Interaction volume radius: 10 \u00c5
Interaction volume height: 30 \u00c5
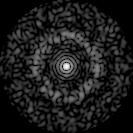
Disorder parameter: 0.8593